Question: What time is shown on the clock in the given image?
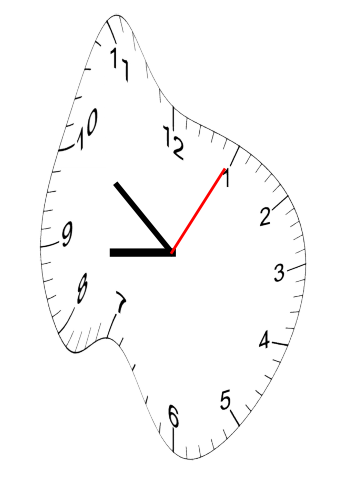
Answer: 08:51:05